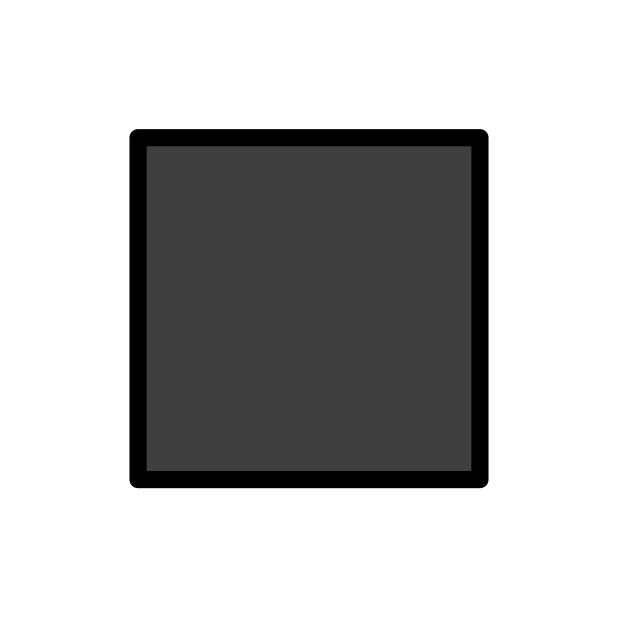
black medium square